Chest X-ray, PA view. Patient: 22 years old, sex F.
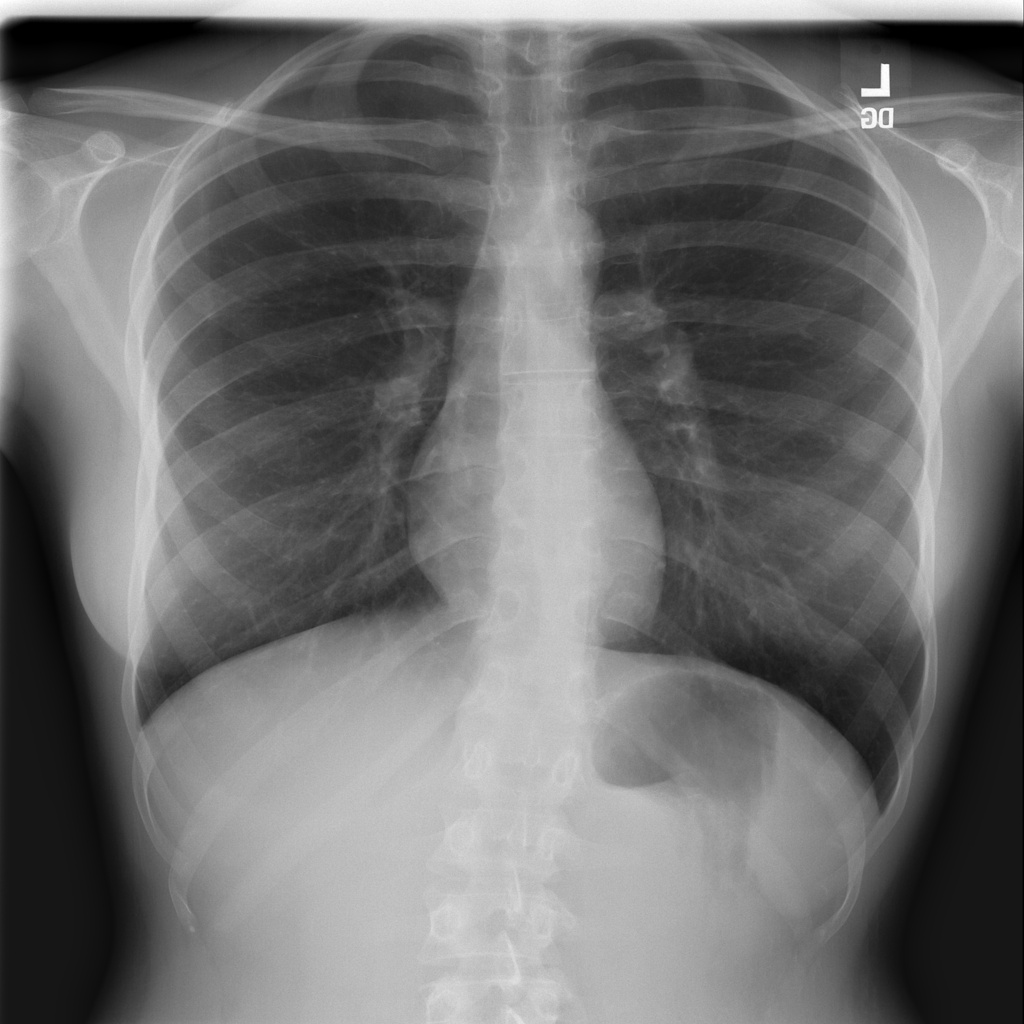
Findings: No Finding